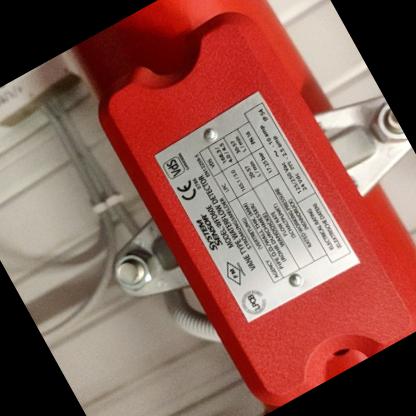
Klasa: tabliczka-znamionowa